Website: apple
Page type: customer-info-address
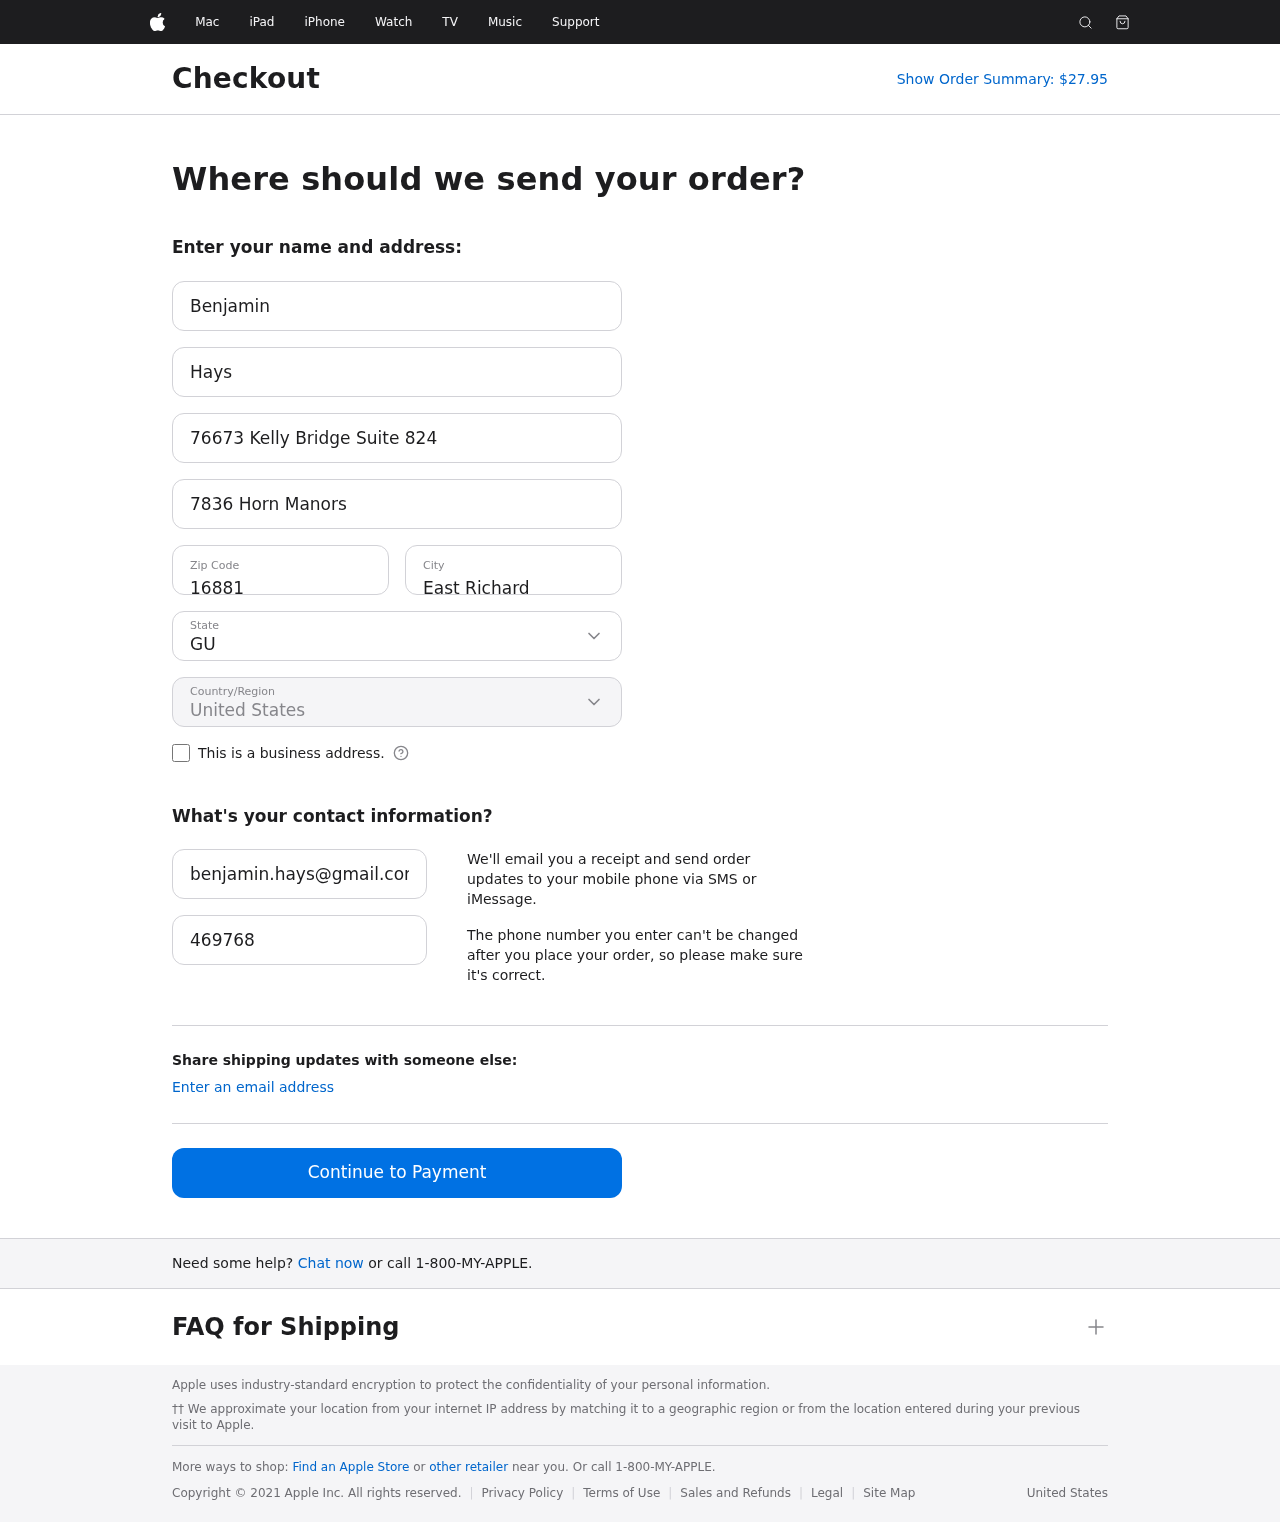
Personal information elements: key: PII_CITY
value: East Richard
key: PII_COUNTRY
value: United States
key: PII_EMAIL
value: benjamin.hays@gmail.com
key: PII_FIRSTNAME
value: Benjamin
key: PII_LASTNAME
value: Hays
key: PII_PHONE
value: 4697687992
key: PII_POSTCODE
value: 16881
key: PII_STATE
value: GU
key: PII_STREET
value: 76673 Kelly Bridge Suite 824
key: PII_STREET2
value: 7836 Horn Manors
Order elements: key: ORDER_TOTAL
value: Show Order Summary: $27.95